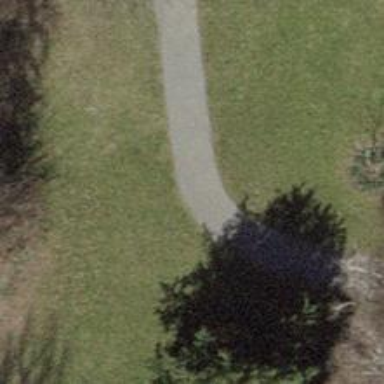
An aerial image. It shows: Footway with fine gravel surface.